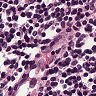
Metastatic tissue present: no